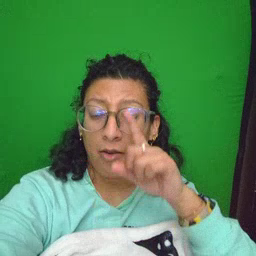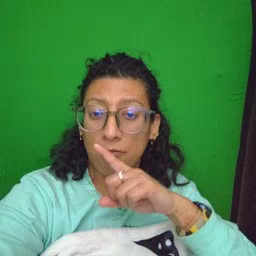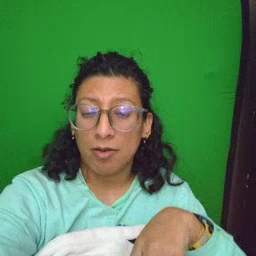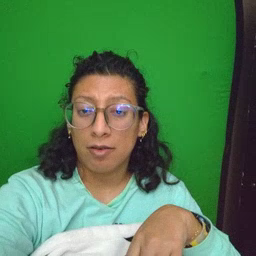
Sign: mouse